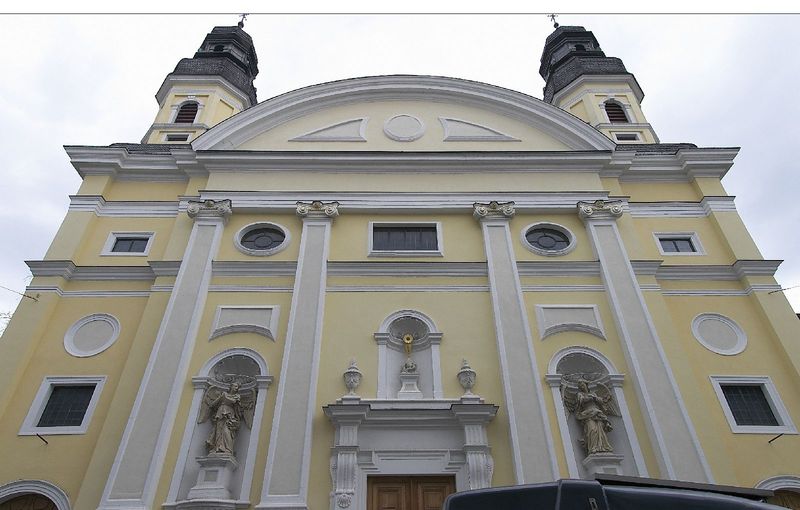
Titel: Ursulinenkirche ( Sankt CorpusChristi )
Künstler: Aloysius Bartolus
Standort: Köln, Machabäerstr. 75 (EU - D - NRW)
Schlagwörter: flügel, himmel, weiß, gelb, fenster, säulen, tür, gebäude, architektur, barock, kirche, front, kreis, engel, statue, farbig, bogen, fassade, türen, giebel, pilaster, figuren, rundbogen, stuck, vasen, foto, kirchtürme, eingang, nische, bayern, türme, zwiebelturm, münchen, kapitell, halbrund, fries, portal, sims, skulpturen, statuen, ionisch, klassik, nischen, theatinerkirche, sebastian, berchtesgaden, kreuk, zwiebltürme